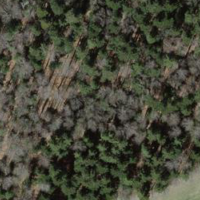
EUNIS habitat code: 41
Species observed at this site:
Cardamine heptaphylla